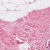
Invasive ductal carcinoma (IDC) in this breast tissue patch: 0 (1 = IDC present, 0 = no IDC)